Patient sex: F
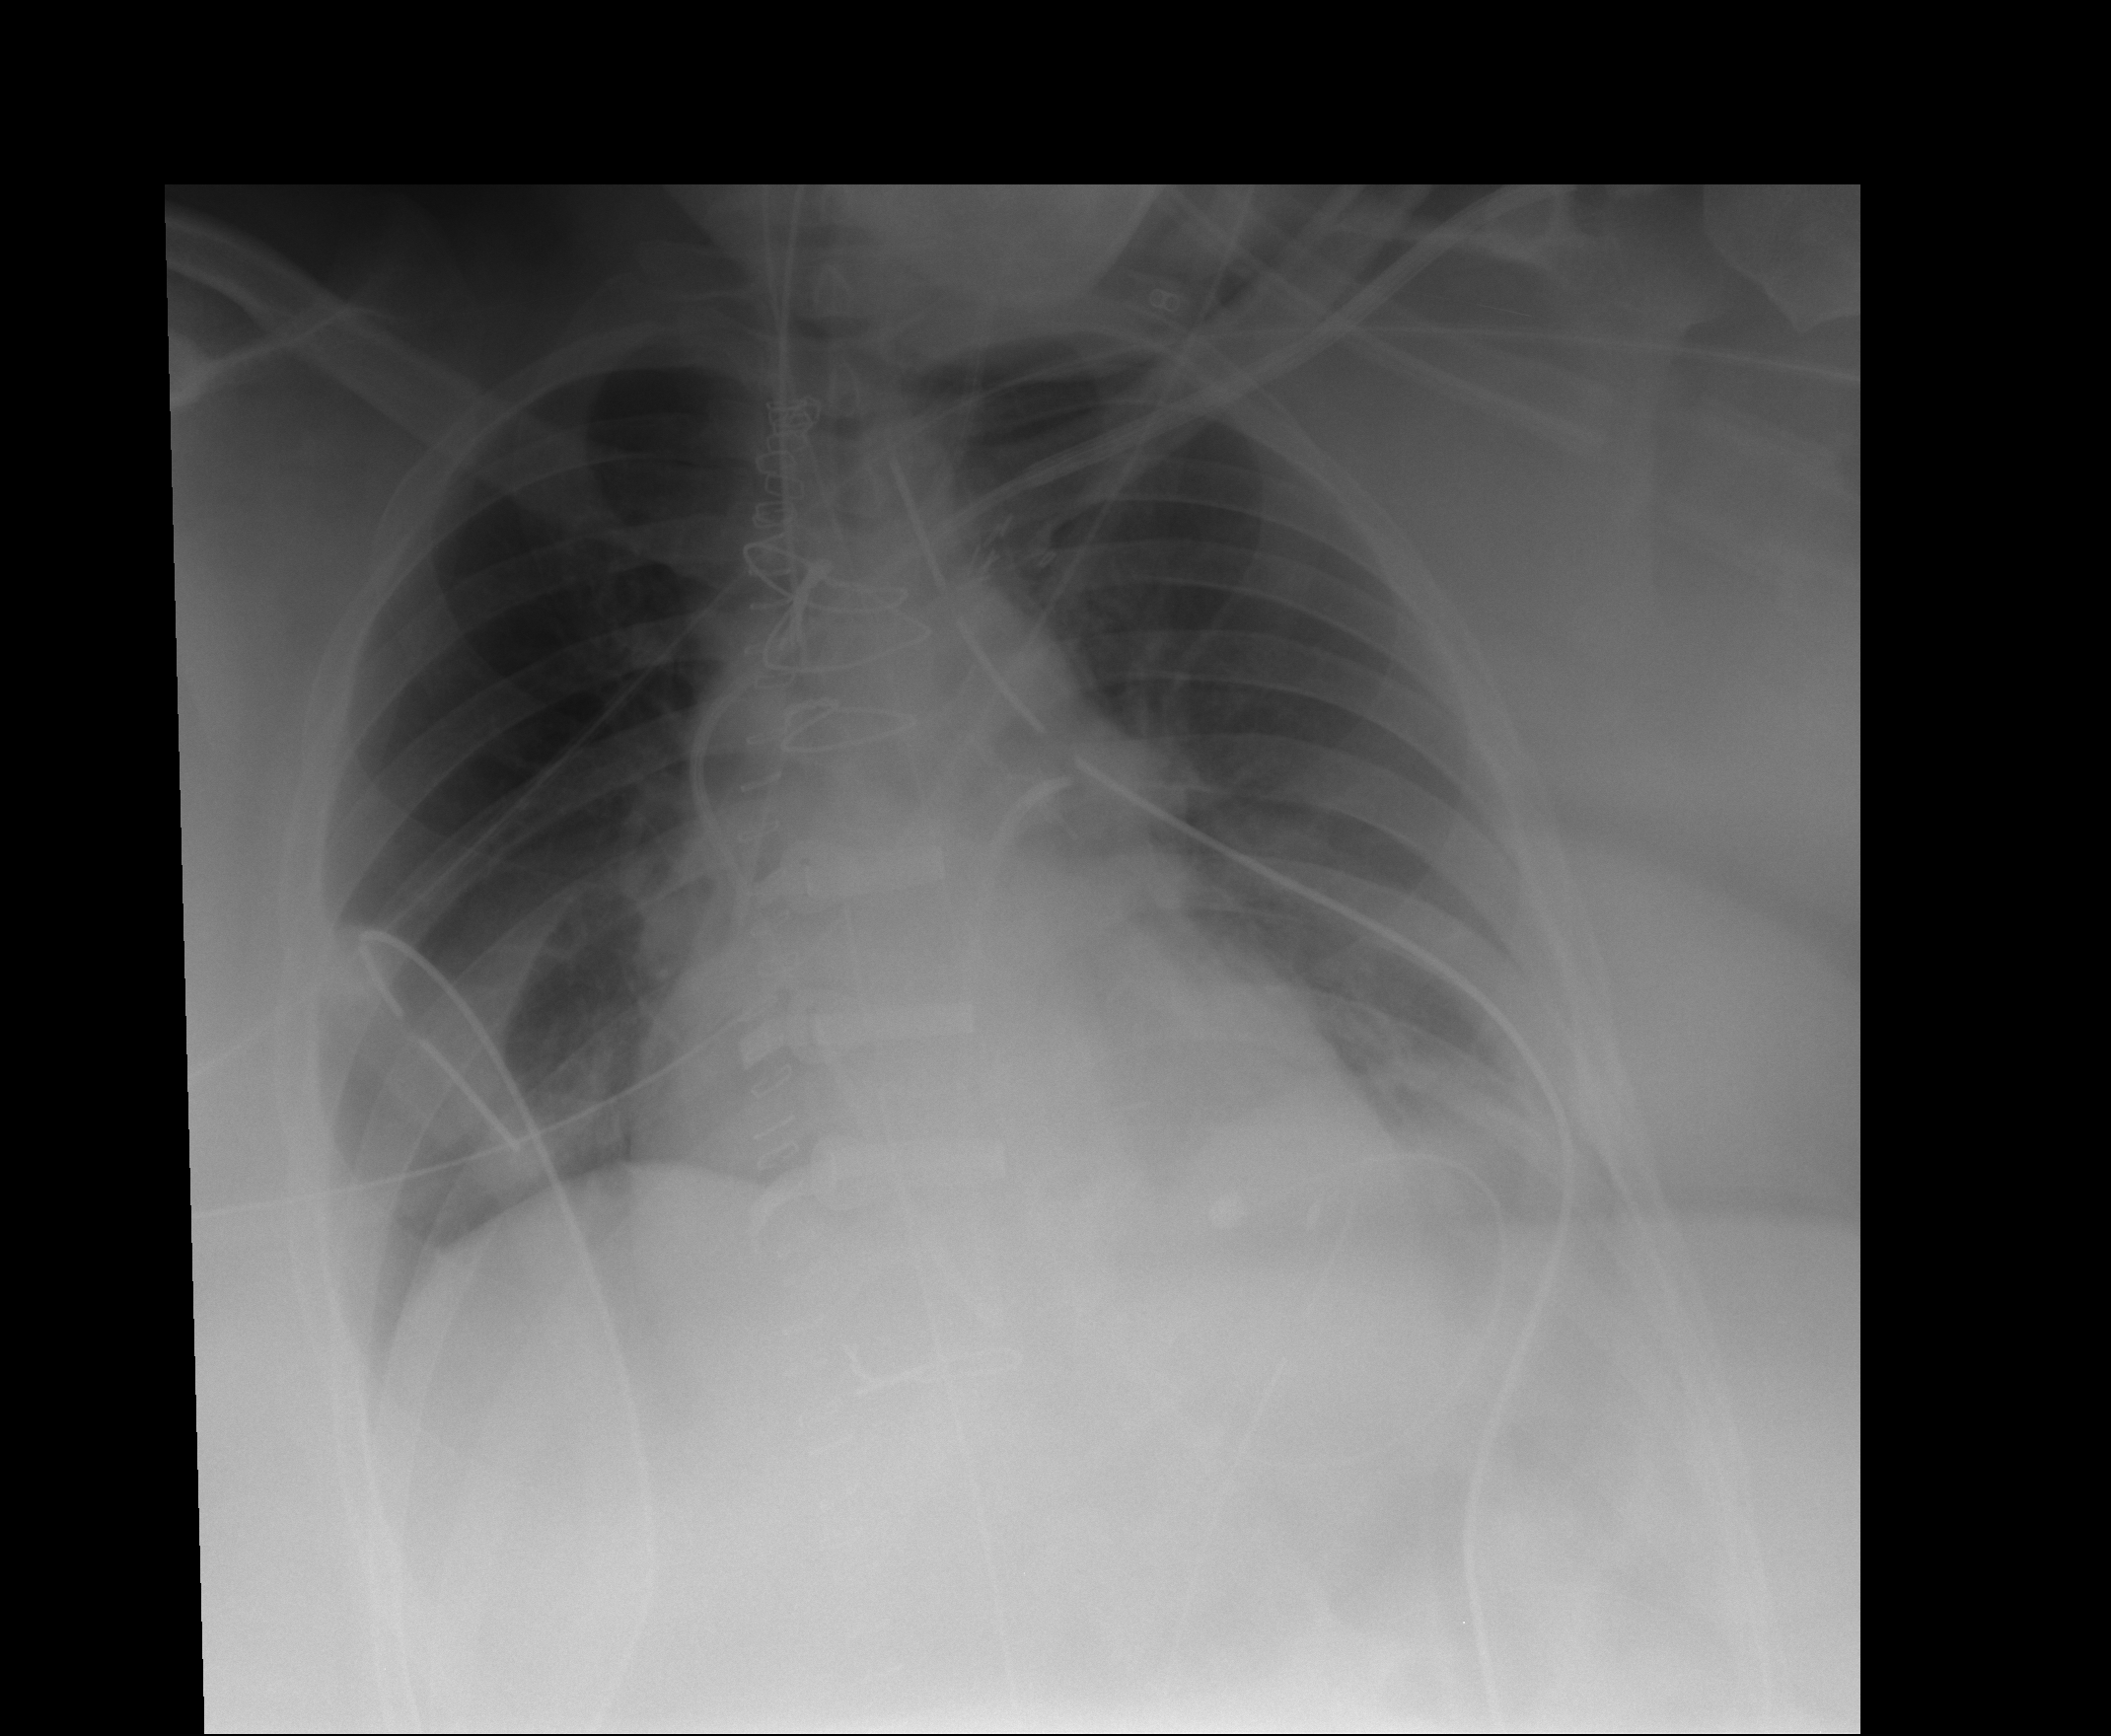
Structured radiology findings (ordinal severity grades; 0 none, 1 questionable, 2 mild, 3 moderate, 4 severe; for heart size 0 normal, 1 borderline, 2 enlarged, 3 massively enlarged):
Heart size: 1
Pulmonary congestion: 0
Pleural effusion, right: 2
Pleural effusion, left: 2
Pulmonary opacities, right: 1
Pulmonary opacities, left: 1
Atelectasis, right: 2
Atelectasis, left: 2